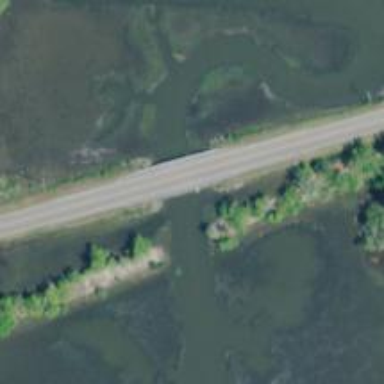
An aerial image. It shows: Tertiary road with asphalt surface that goes over bridge.